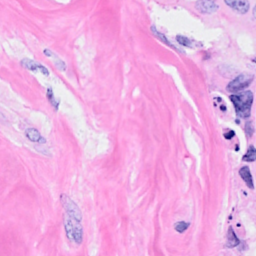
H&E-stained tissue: Breast